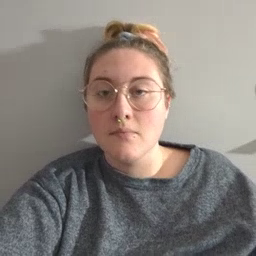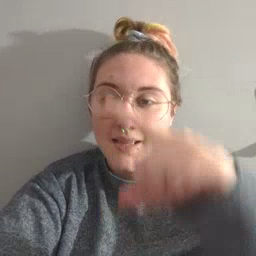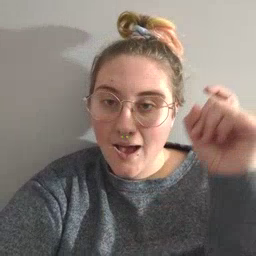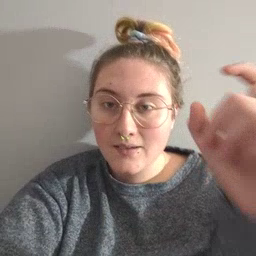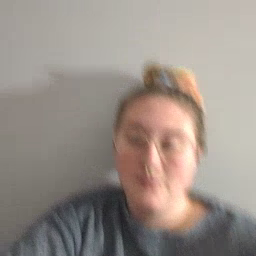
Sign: because